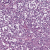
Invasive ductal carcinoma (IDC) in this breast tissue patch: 1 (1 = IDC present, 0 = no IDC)